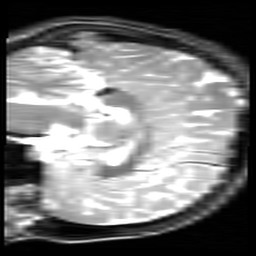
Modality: inplaneT2
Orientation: sagittal
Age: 19
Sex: female